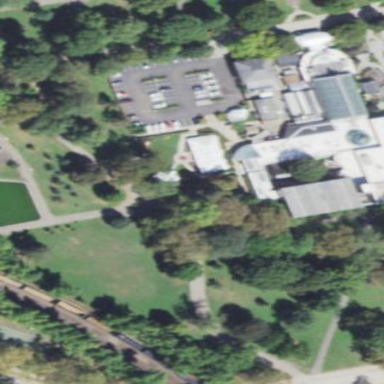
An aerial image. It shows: Aviary in the zoo.